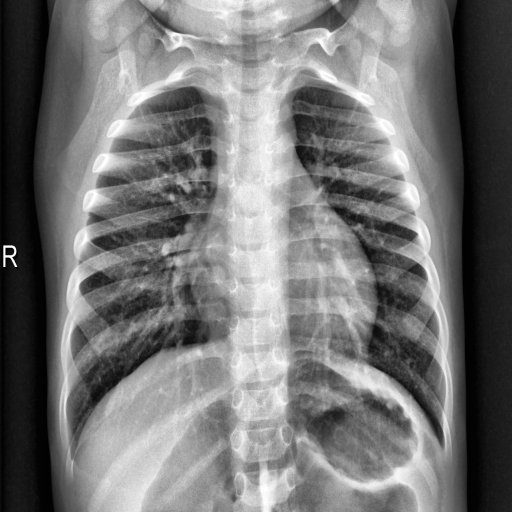
Finding: NORMAL